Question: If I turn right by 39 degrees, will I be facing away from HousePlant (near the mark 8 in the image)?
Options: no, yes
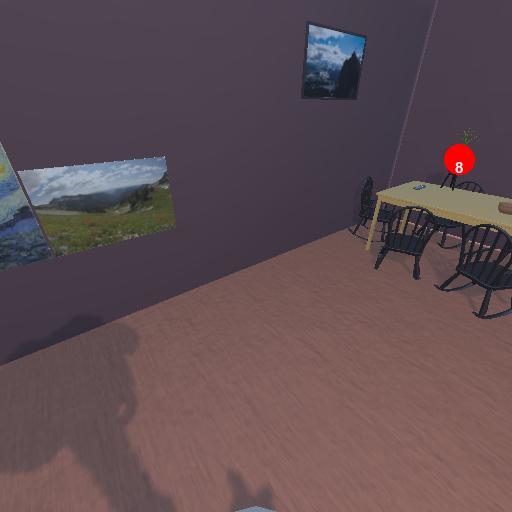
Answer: no